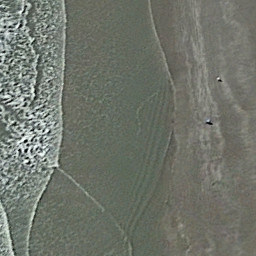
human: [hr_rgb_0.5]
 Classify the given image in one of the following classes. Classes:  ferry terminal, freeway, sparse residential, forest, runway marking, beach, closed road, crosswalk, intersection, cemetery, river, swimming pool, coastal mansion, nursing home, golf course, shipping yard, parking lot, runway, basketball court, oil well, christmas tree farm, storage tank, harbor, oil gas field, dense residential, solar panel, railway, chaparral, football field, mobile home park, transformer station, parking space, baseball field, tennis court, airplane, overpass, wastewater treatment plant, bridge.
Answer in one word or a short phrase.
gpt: beach